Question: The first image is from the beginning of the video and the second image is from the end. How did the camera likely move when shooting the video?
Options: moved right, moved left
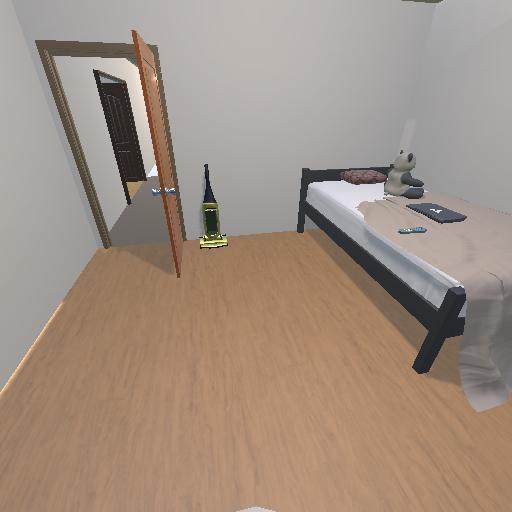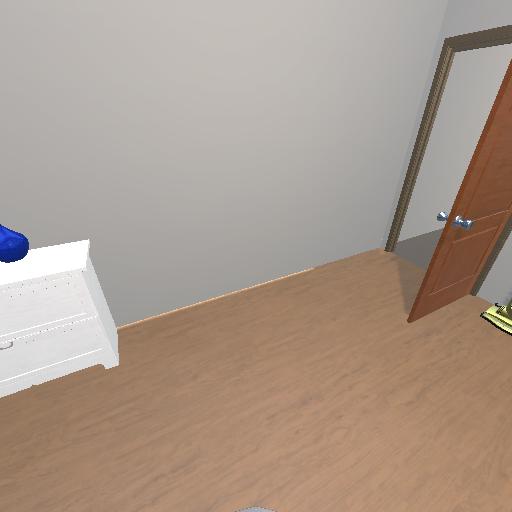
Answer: moved right